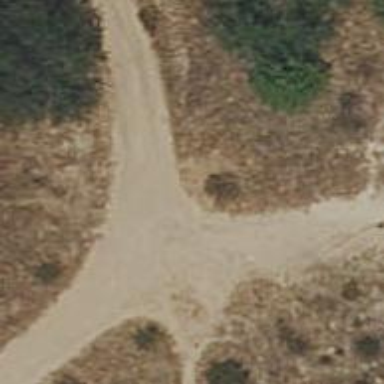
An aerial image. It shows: Dirt track road.